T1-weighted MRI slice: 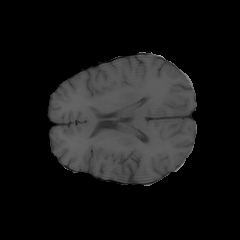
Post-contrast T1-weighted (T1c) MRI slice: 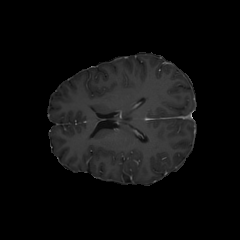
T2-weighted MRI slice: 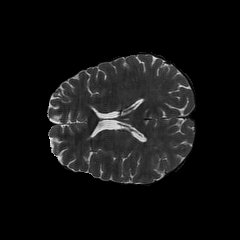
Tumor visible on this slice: no